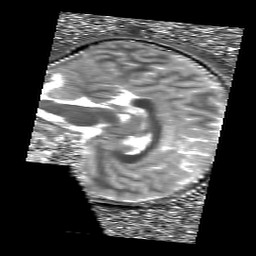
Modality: T1map
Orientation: sagittal
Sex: female
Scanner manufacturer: siemens
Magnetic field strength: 3 T
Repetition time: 5 s
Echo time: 0.00355 s